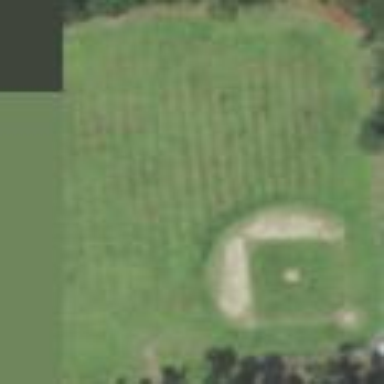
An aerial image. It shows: Baseball pitch for leisure and sports activities.